Interaction volume radius: 10 \u00c5
Interaction volume height: 10 \u00c5
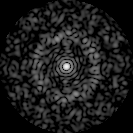
Disorder parameter: 0.825